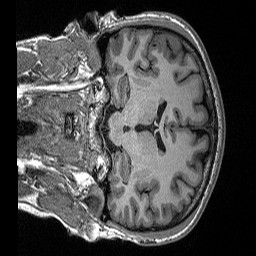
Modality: T1w
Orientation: coronal
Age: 28
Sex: male
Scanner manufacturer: siemens
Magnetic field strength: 3 T
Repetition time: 2.3 s
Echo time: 0.00298 s